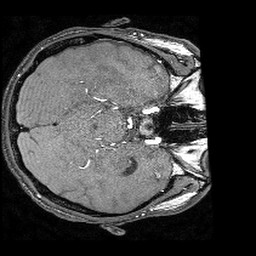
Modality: angio
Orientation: axial
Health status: ill
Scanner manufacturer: philips
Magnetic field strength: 3 T
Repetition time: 0.01826 s
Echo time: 0.003363 s